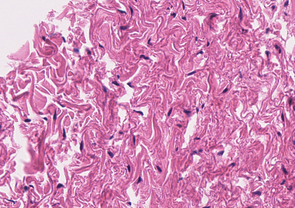
Tumor epithelial tissue: no
Tumor-associated stroma tissue: yes
Normal tissue: no